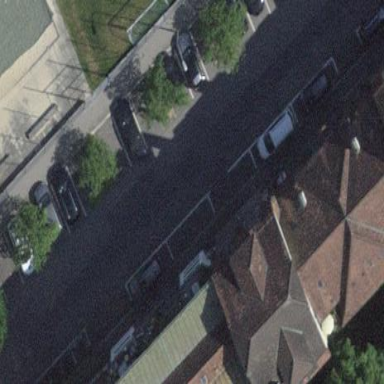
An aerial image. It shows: Parking lane with asphalt surface.